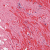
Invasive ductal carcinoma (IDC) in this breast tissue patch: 0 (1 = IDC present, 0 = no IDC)